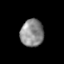
Tissue: lung
Cell type: Fibroblasts
Senescence score: 0.592
Nuclear area (px): 617
Mean DAPI intensity: 139.856